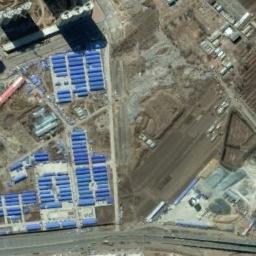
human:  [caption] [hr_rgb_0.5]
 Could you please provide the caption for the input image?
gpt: The industrial area has some neatly arranged blue workshops and an open area .

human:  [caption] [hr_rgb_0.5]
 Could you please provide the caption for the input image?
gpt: The industrial area is dilapidated .

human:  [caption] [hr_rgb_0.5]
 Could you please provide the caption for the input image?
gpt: Many houses of different shapes and sizes are in the industrial area .

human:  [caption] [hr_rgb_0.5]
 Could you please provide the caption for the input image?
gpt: In an industrial area, There are factories and roads, High-rise buildings, And large vacant lots .

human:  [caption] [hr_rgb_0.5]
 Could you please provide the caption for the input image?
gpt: There are many blue mobile homes and some empty land on the industrial area .